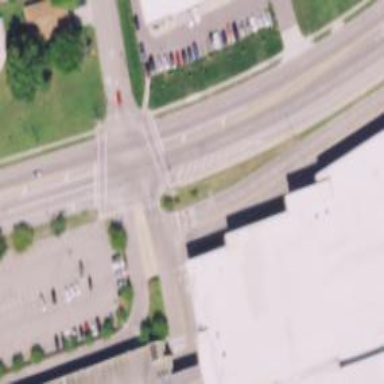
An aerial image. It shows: Crossing with marked lines on the road.